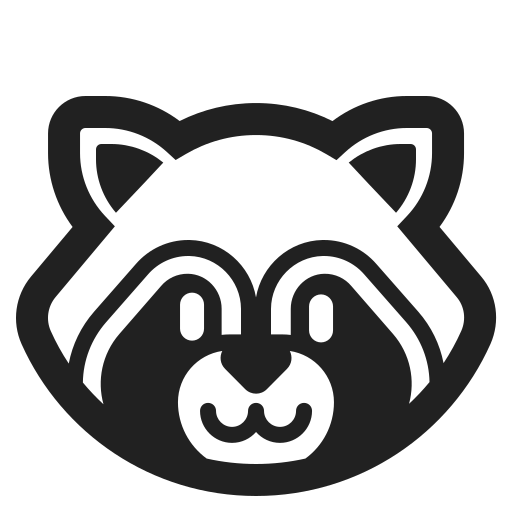
raccoon high contrast